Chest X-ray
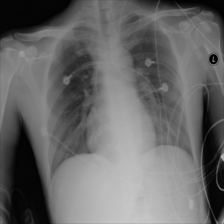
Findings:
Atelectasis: negative
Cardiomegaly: negative
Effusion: negative
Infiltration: negative
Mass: negative
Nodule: negative
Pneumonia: negative
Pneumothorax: negative
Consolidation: negative
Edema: negative
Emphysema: negative
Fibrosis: negative
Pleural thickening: negative
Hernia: negative